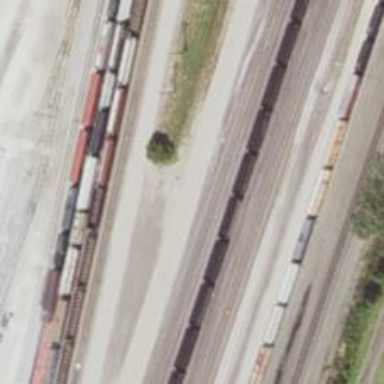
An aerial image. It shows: Railway yard.